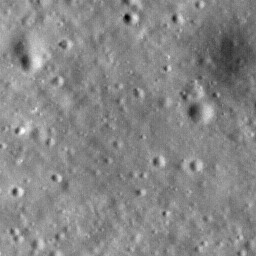
Host type: background_regolith
Lunar coordinates: latitude nan, longitude nan